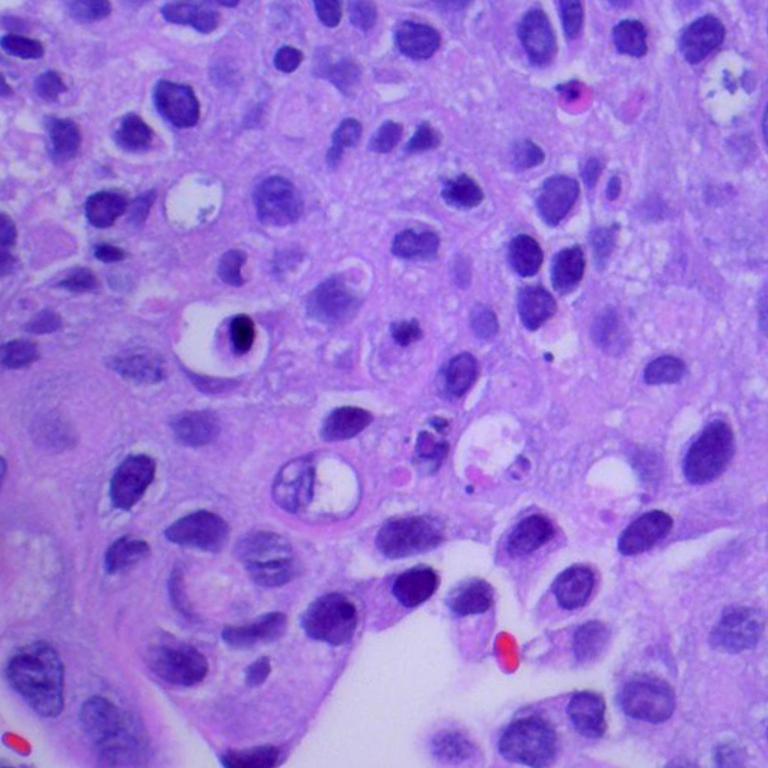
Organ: lung
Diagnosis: squamous carcinomas